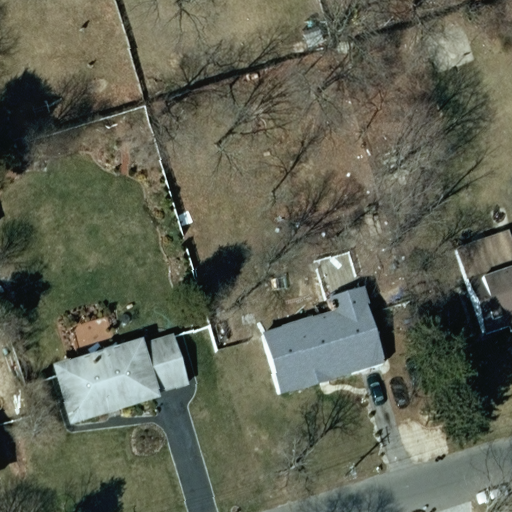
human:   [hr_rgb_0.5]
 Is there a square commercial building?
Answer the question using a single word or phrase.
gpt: no

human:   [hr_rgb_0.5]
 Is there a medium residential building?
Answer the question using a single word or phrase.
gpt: yes

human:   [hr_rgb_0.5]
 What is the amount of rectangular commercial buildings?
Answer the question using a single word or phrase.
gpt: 0

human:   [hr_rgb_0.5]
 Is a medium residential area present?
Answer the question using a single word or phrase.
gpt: no

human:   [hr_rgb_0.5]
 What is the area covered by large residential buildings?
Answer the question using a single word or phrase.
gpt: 0m2

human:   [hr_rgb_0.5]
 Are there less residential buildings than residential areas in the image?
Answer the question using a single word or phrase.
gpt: no

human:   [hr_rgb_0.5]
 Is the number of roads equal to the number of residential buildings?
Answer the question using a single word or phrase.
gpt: no

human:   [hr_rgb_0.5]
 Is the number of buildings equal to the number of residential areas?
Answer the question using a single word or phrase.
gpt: no

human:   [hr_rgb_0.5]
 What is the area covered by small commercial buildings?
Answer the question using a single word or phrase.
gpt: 0m2

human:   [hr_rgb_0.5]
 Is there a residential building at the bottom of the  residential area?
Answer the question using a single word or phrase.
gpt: yes

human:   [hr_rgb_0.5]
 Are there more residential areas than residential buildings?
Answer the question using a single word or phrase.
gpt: no

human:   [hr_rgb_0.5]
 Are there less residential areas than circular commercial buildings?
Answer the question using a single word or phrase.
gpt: no

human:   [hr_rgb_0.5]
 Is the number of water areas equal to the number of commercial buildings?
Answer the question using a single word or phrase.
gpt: yes

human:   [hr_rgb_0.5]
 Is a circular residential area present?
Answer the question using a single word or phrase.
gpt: no

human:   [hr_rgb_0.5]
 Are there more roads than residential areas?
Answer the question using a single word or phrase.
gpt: no

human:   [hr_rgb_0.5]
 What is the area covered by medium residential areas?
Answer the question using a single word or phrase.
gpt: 0m2

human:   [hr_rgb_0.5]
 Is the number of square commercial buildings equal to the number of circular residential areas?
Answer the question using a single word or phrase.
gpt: yes

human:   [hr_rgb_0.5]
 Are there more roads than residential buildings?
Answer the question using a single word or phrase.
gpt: no

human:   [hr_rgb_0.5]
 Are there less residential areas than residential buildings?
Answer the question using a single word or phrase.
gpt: yes

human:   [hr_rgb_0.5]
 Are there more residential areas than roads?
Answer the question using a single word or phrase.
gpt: no

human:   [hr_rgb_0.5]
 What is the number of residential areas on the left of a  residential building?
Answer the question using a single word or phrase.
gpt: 0

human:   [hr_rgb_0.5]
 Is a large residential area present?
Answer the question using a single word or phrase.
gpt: yes

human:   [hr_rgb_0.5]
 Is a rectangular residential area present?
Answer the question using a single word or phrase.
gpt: yes

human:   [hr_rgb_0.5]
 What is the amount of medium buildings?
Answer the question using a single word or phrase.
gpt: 4

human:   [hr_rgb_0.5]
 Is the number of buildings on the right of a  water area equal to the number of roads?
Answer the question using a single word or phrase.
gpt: no

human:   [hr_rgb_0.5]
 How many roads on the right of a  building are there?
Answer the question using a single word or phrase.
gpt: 1

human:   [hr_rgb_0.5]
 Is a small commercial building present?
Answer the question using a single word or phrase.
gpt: no

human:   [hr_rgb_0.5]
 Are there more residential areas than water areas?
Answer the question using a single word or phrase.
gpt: yes

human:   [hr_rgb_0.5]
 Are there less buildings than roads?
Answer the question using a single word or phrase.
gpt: no

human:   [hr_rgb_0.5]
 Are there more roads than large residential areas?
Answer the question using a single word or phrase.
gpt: no

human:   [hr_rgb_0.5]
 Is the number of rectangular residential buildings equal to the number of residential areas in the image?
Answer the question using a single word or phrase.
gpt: no

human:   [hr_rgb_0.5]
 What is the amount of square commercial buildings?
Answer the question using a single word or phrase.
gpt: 0

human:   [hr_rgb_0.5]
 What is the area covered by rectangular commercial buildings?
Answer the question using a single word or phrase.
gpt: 0m2

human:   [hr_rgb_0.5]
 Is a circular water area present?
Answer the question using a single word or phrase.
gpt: no

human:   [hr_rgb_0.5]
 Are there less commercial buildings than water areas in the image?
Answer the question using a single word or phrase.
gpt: no

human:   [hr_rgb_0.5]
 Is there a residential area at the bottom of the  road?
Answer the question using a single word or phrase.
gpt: no